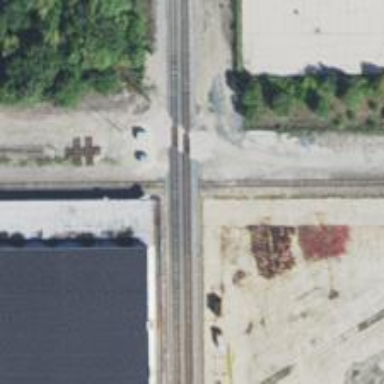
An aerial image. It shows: Junction on the railway.